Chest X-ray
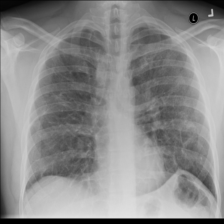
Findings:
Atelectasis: negative
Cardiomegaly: negative
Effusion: negative
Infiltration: negative
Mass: negative
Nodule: negative
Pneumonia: negative
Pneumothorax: negative
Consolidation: positive
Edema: negative
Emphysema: negative
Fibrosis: positive
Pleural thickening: positive
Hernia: negative